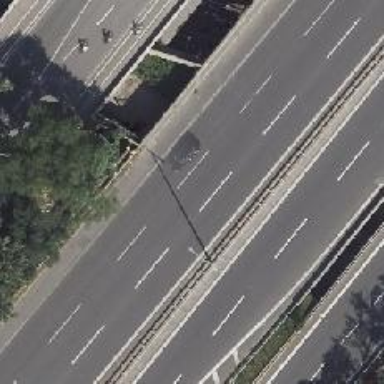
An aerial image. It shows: Bridge over motorway.